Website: home-depot
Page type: payment
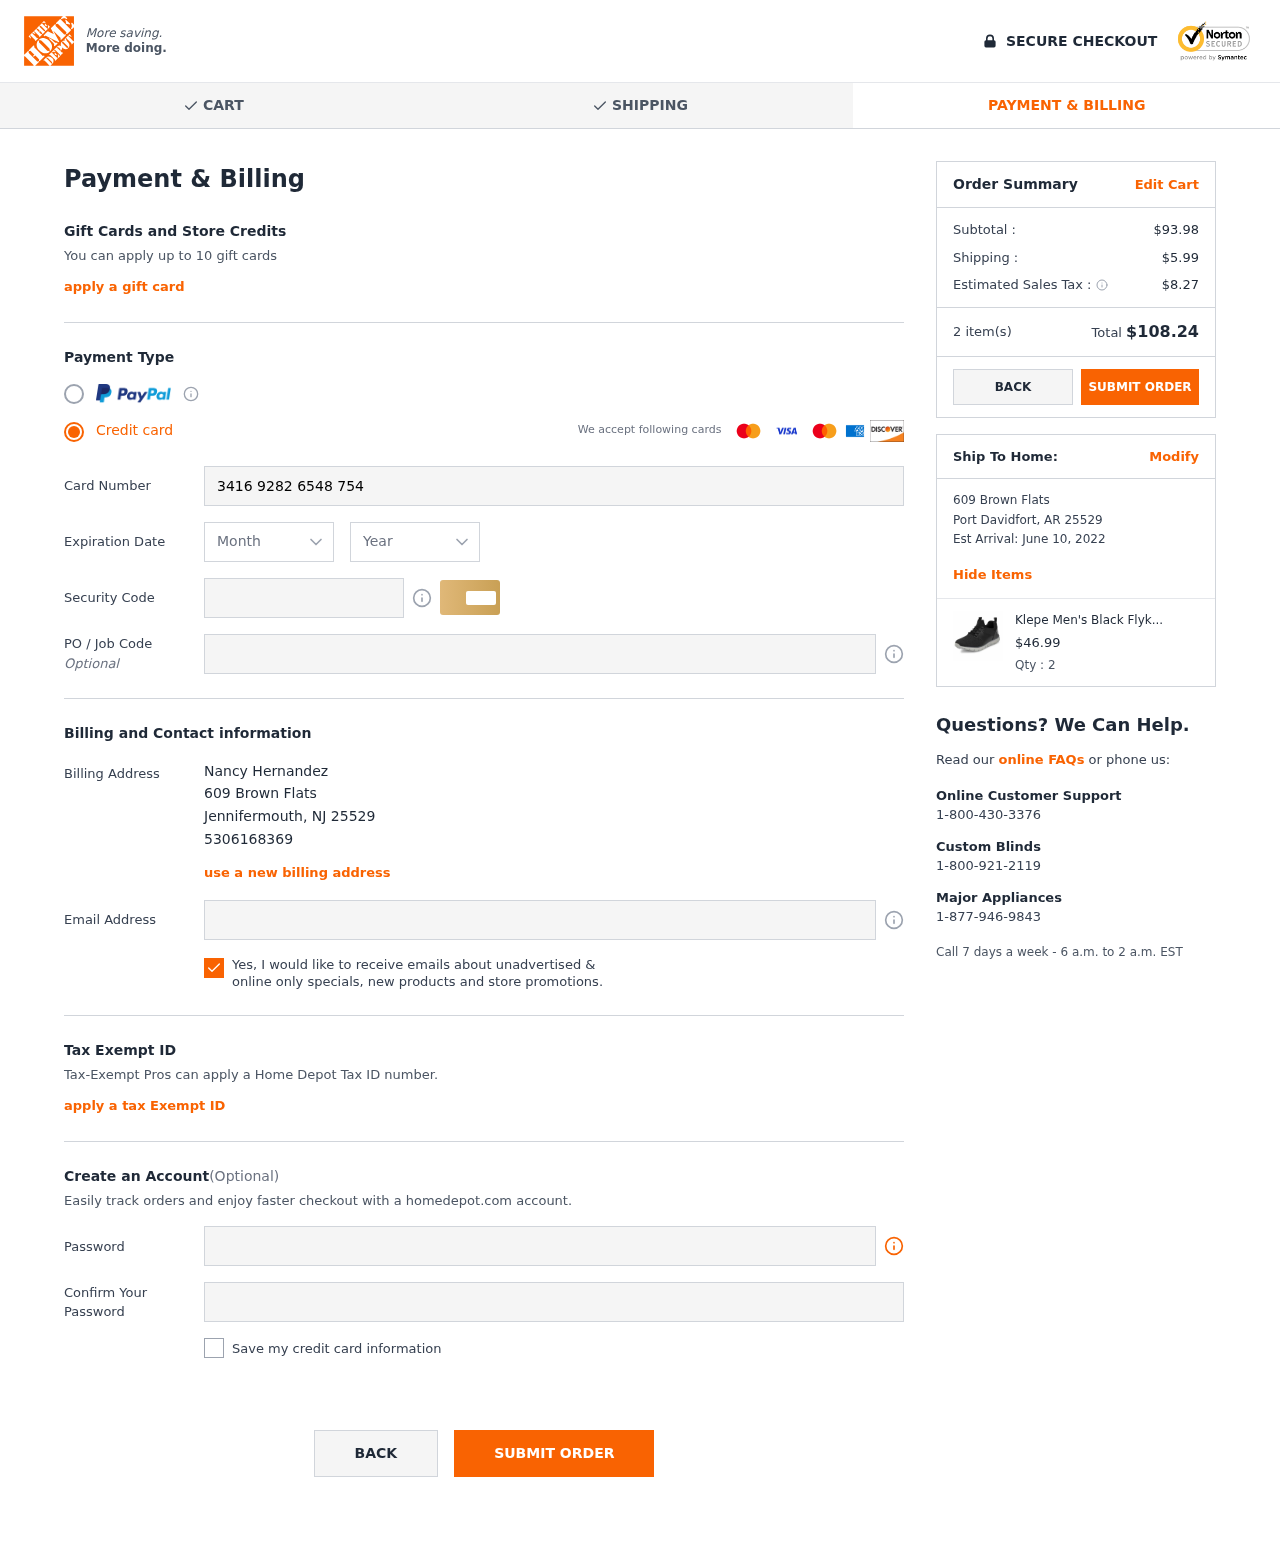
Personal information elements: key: PII_CARD_CVV
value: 2631
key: PII_CARD_EXPIRY_MONTH
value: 02
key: PII_CARD_EXPIRY_YEAR
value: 29
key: PII_CARD_NUMBER
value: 3416 9282 6548 754
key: PII_CITY
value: Jennifermouth
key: PII_CITY2
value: Port Davidfort
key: PII_EMAIL
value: nancy.hernandez@hotmail.com
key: PII_FULLNAME
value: Nancy Hernandez
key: PII_PHONE
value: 5306168369
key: PII_POSTCODE
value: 25529
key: PII_POSTCODE2
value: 25529
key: PII_STATE_ABBR
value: NJ
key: PII_STATE_ABBR2
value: AR
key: PII_STREET
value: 609 Brown Flats
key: PII_STREET2
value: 609 Brown Flats
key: PII_POSTCODE_FULL
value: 25529
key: PII_POSTCODE_NUMERIC
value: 25529
Product elements: key: PRODUCT1_NAME
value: Klepe Men's Black Flyknit with Memory Foam Running Shoes-7 UK (41 EU) (8 US) (FD18-04/BLK)
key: PRODUCT1_PRICE
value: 46.99
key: PRODUCT1_QUANTITY
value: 2
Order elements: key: ORDER_SUBTOTAL
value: $93.98
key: ORDER_SHIPPING_COST
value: $5.99
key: ORDER_TAX
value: $8.27
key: ORDER_NUM_ITEMS
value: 2 item(s)
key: ORDER_TOTAL
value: $108.24
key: ORDER_DELIVERY_DATE
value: June 10, 2022